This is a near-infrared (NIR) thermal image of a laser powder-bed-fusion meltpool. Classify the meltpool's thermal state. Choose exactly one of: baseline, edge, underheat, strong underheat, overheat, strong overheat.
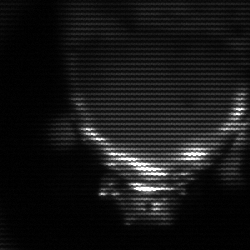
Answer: edge